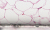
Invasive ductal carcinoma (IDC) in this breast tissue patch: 0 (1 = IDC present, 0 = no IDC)